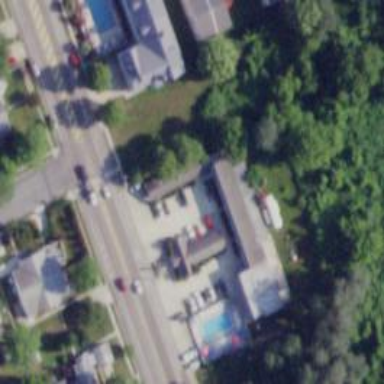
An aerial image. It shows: Building that is motel.